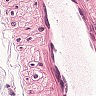
Metastatic tissue present: no